Question: I have implemented a basic and simple login method from using <URL>. I can log in successfully, but I want to retrieve the first name of the member who signs into the website to store it into a '$_SESSION' object.
'''
$sql="SELECT * FROM users WHERE email='$myemail' and password='$mypassword'";
$result=mysql_query($sql);
// Mysql_num_row is counting table row
$count=mysql_num_rows($result);
// If result matched $myusername and $mypassword, table row must be 1 row
if($count==1){
//$_SESSION[];
// header("Location:http://localhost/website/test.php");
}
else
echo "Wrong Username or Password";
'''

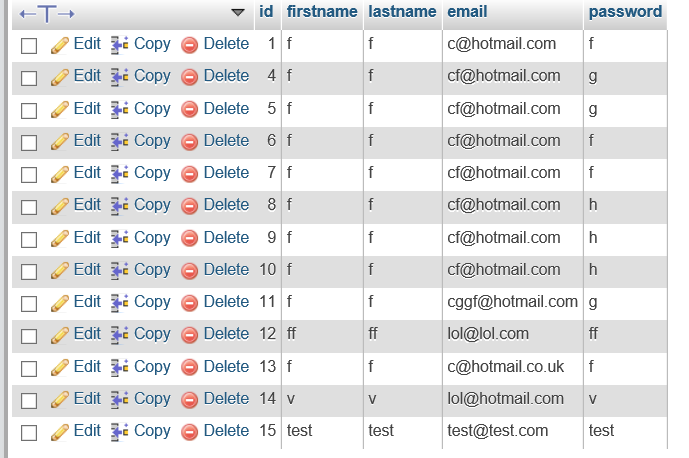
Answer: is this what you want to do ?
'''
if($count==1)
{
$row = mysql_fetch_row($result);
session_start();
$_SESSION['first_name'] = $row['firstname'];
header("Location:http://localhost/website/test.php");
}
'''